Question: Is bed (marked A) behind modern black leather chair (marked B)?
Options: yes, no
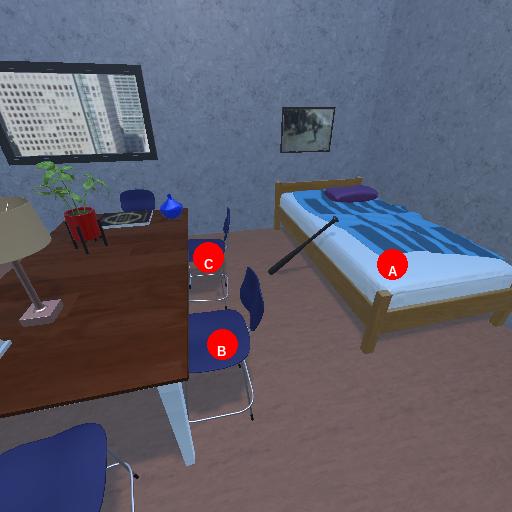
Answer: yes